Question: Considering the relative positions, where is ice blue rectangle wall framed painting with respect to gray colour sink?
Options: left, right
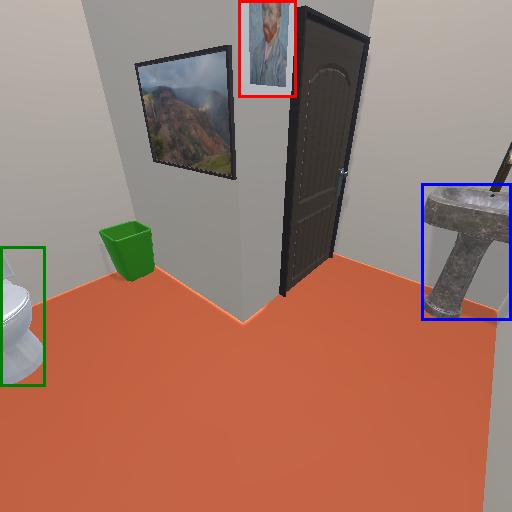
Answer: left